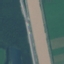
Land use / land cover: River